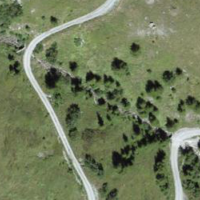
EUNIS habitat code: 26
Species observed at this site:
Hedysarum hedysaroides